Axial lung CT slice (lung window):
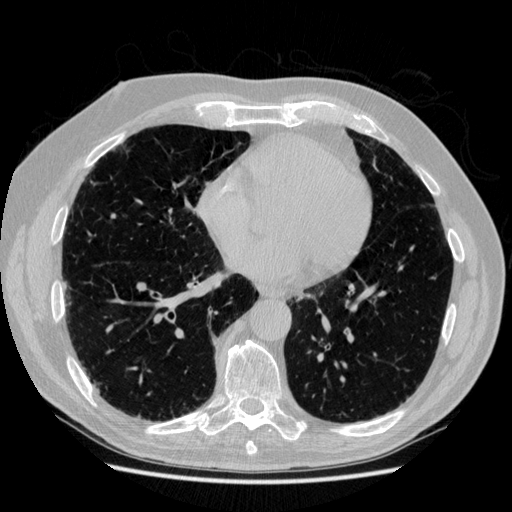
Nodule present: no